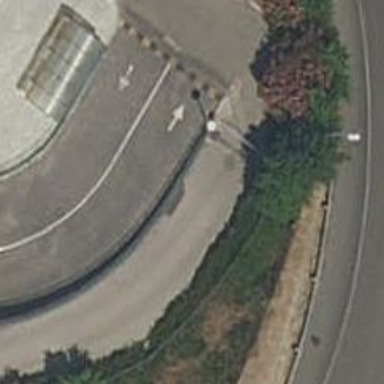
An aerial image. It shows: Lift gate barrier.